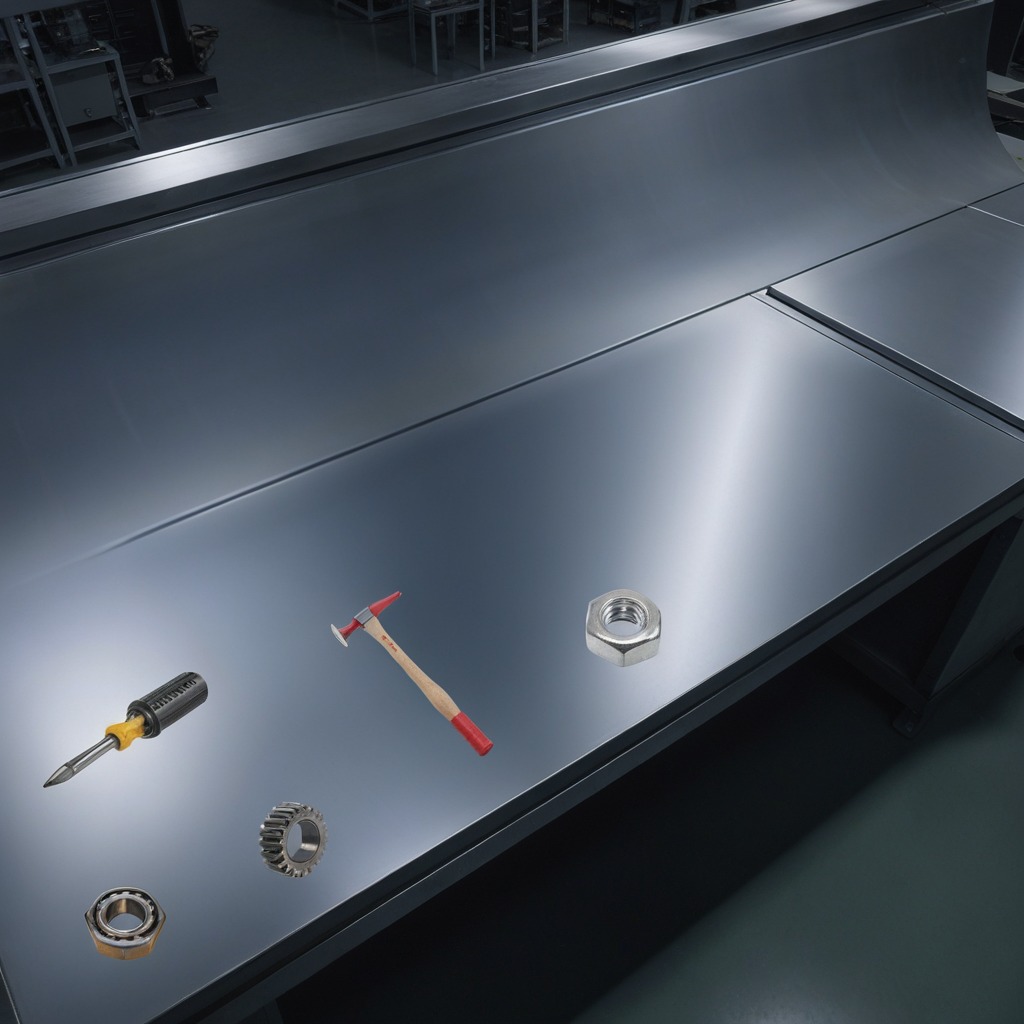
A metal ball bearing, a steel gear with teeth, a hammer, a screwdriver, and a metal nut are lying on the tabletop.